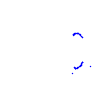
Particle: proton